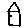
Label: house